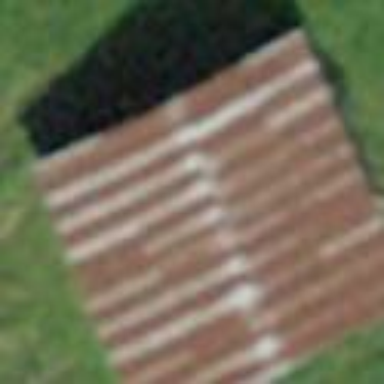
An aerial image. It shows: Rural barn.